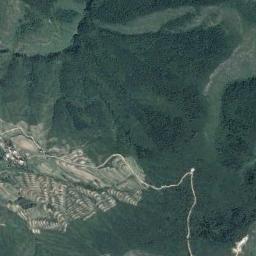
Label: mountain